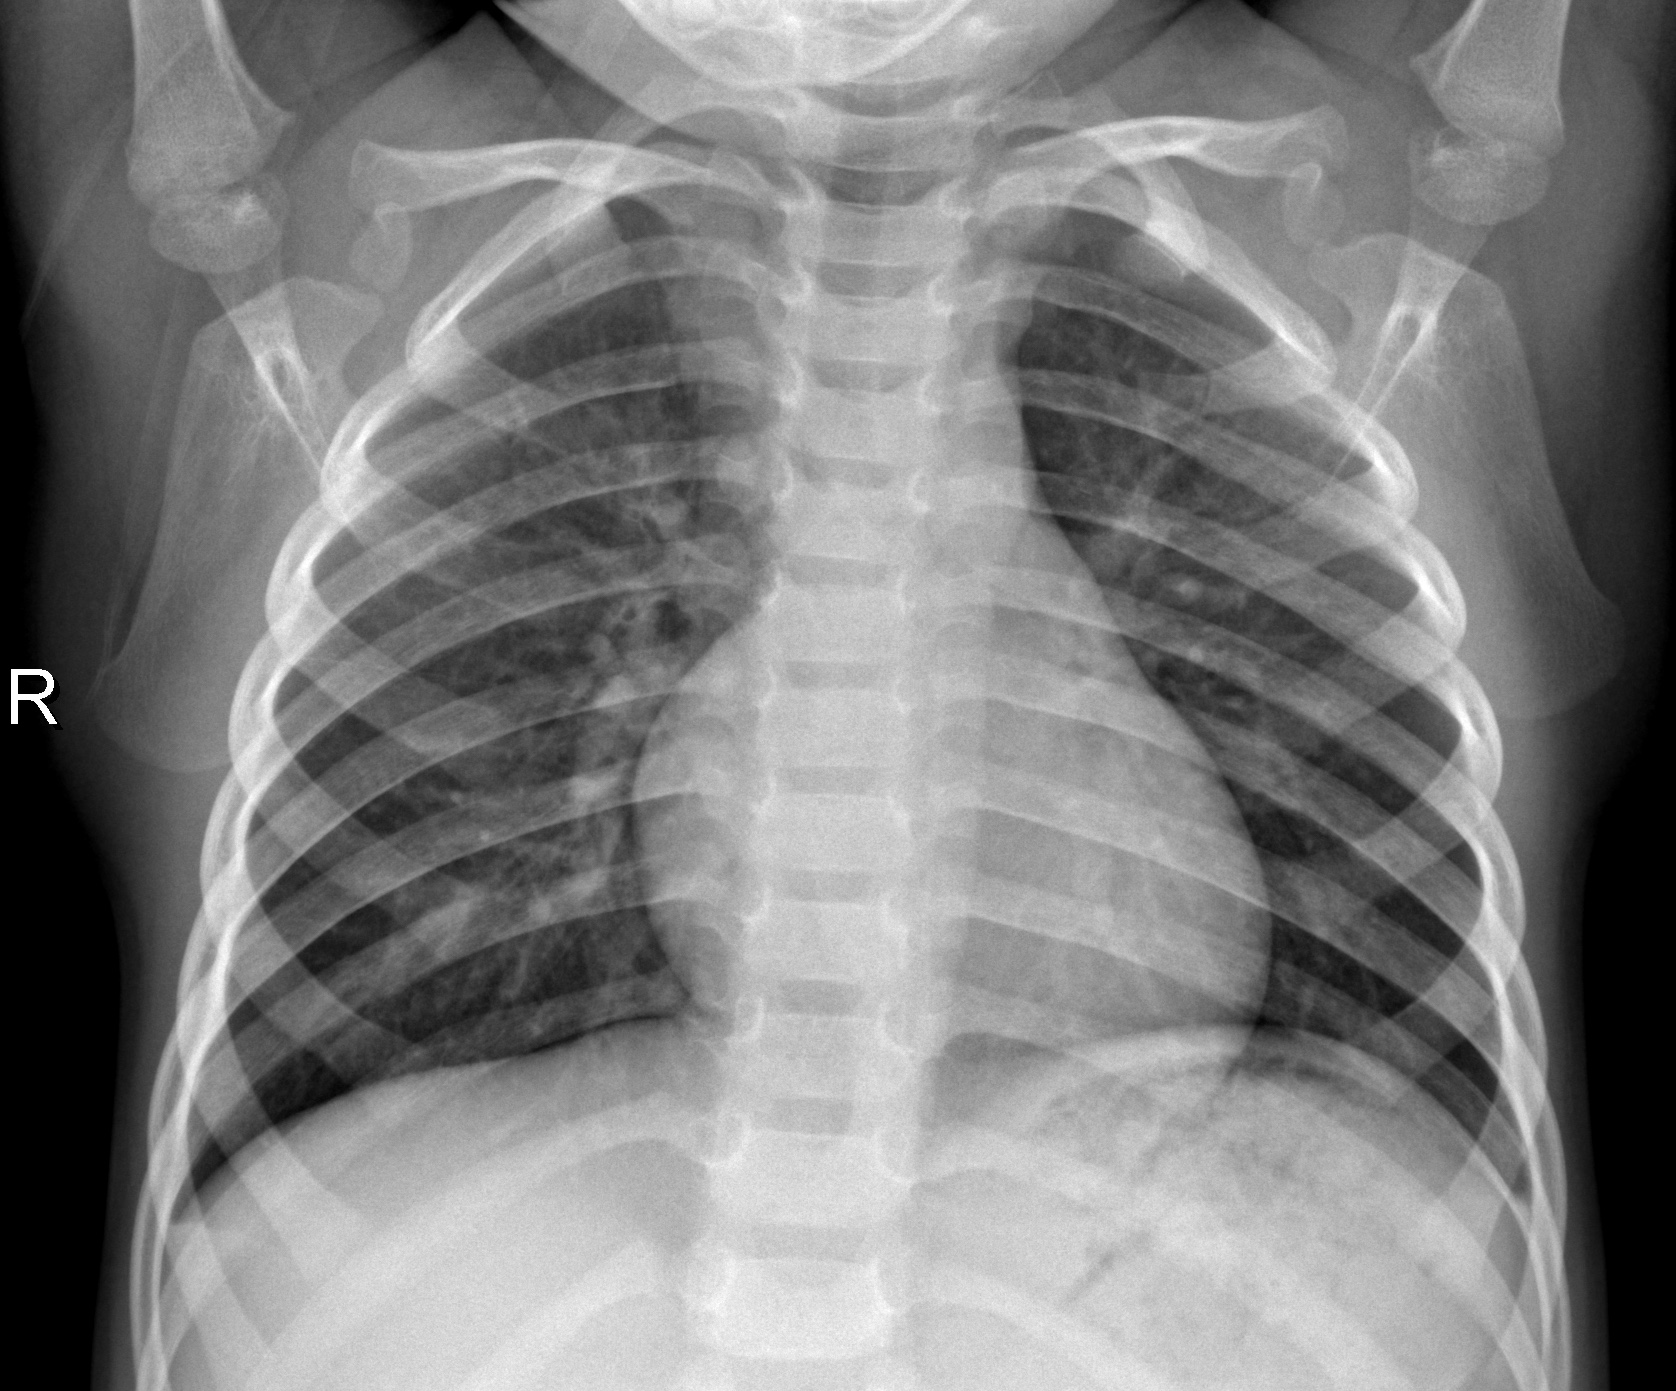
Diagnosis: NORMAL